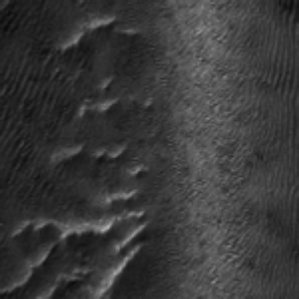
Label: frost